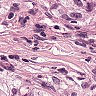
Metastatic tissue present: yes